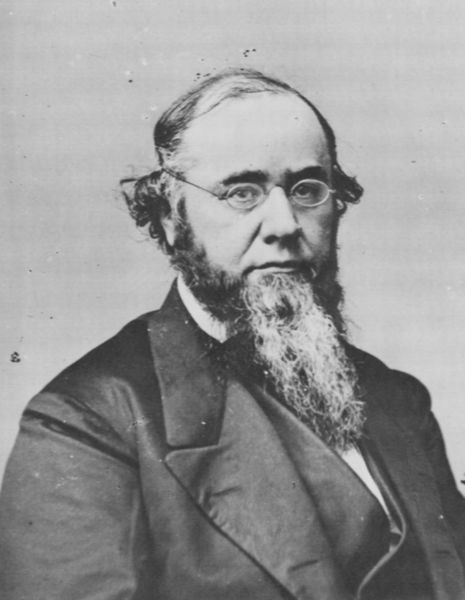
Titel: Richter Edwin M. Stanton
Künstler: Mathew B. Brady
Schlagwörter: kopf, mann, schatten, weiß, sitzen, frisur, grau, haar, hintergrund, licht, mund, nase, ohr, schwarz, stirn, blick, anzug, bart, gläser, hemd, jacke, augen, falten, gesicht, kragen, lang, mensch, stehen, vollbart, bild, bildnis, herr, portrait, porträt, schauen, auge, haare, mantel, augenbrauen, brustbild, lippen, ohren, scheitel, schulter, ruhig, wangen, frack, krawatte, ernst, brauen, glanz, glatze, revers, sakko, ziegenbart, jacket, weste, foto, fotografie, punkte, schwarz weiss, brille, selbstbildnis, backenbart, haarkranz, krause, halbglatze, wissenschaftler, photo, flecken, augengläser, kraus, eintönig, augenbraun, schütter, vorderansicht, gelehrter, brillen, wissenschaft, brillengläser, sacko, klug, fad, nicht, parke, intelligent, human, unrein, unreinheit, gehlerter, sakkko, geblidet